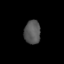
Tissue: lung
Cell type: Myeloid cells
Senescence score: 0.558
Nuclear area (px): 376
Mean DAPI intensity: 87.476